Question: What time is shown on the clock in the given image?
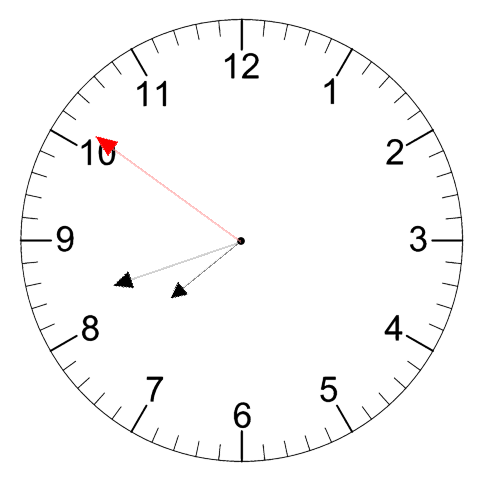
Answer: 07:41:51